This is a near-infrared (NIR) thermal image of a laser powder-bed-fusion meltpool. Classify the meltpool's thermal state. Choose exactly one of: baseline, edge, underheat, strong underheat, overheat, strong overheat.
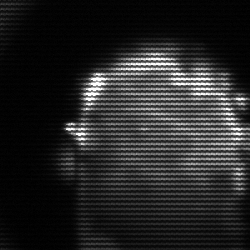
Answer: baseline